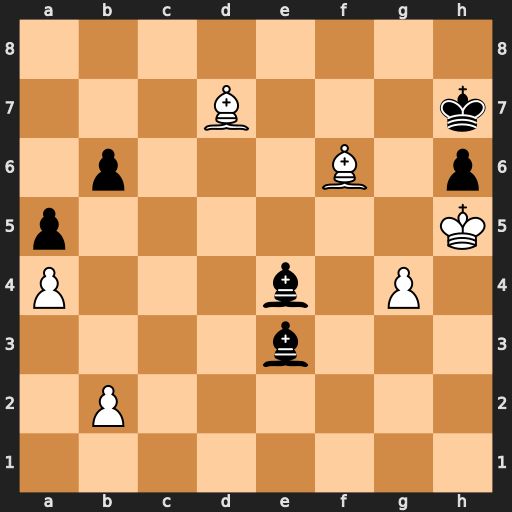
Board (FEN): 8/3B3k/1p3B1p/p6K/P3b1P1/4b3/1P6/8
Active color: w
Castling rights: -
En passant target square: -
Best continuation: Bf5+ Bxf5 gxf5